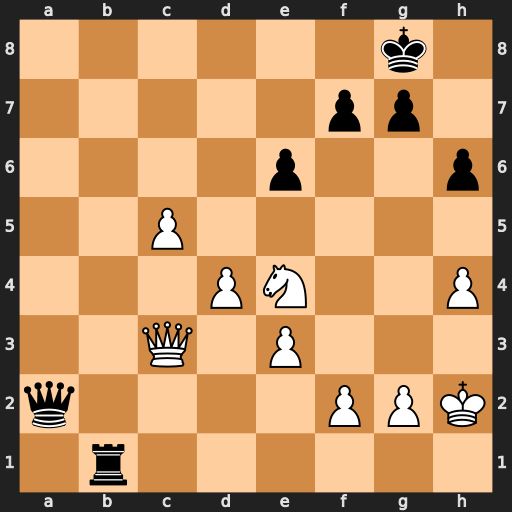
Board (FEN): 6k1/5pp1/4p2p/2P5/3PN2P/2Q1P3/q4PPK/1r6
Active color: w
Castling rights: -
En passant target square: -
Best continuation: c6 Rb8 c7